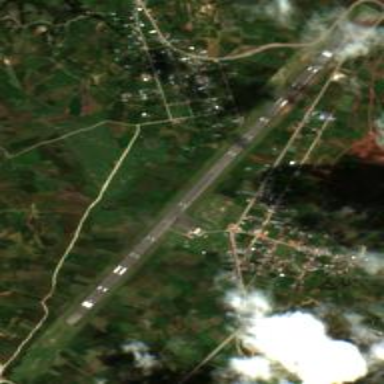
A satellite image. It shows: Public aerodrome or airport.